Question: It looks like the "recents" screen in Android phones takes a snapshot of a previously running app. Is there any way to control what picture shows up here?

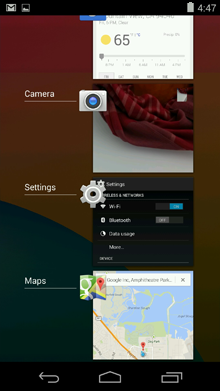
Answer: In ActivityStack (lives in ActivityManagerService), SystemService save bitmap images when activity goes pause state.
see <URL> method.
And there is no way to modify activity screenshot in recent apps list with public SDK api.
If you can modify android platform source, hack ActivityStack or WindowManagerService.